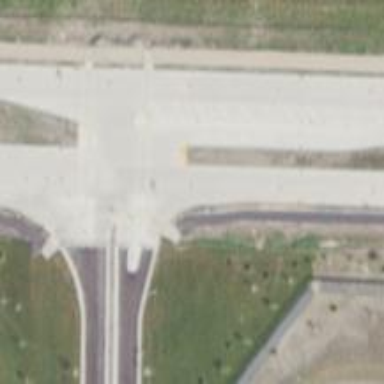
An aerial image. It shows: Marked crossing on path.